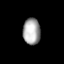
Tissue: lung
Cell type: Epithelial cells
Senescence score: 0.1402
Nuclear area (px): 447
Mean DAPI intensity: 168.586